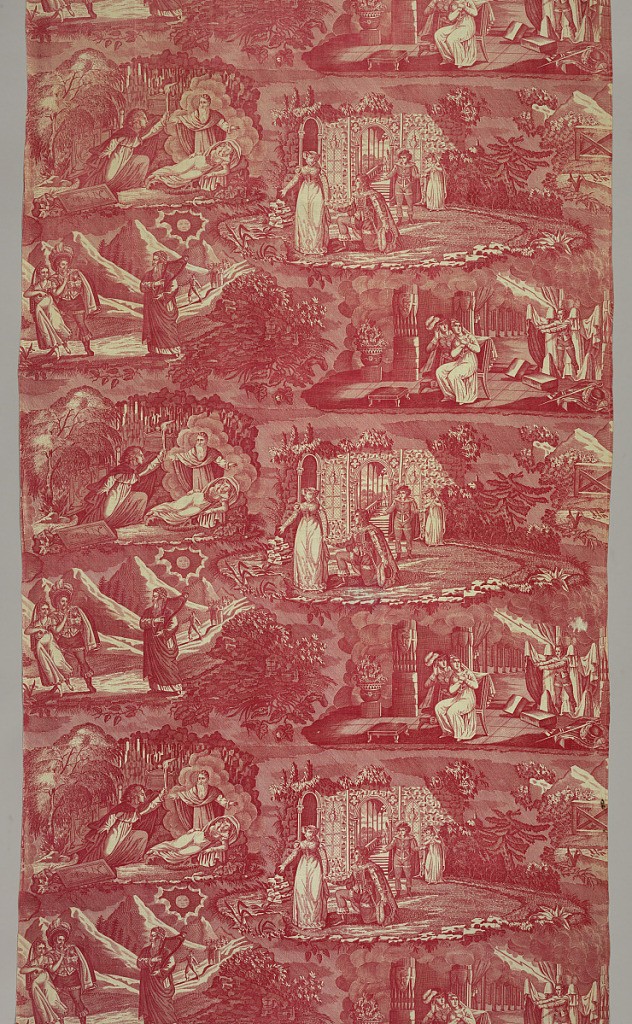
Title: Le Vampire
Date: ca. 1820
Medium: cotton Technique: printed on plain weave
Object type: Textile
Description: Four vignettes with figures in Elizabethan costume. Scenes are from an opera, popular in the 19th century, known as Le Vampire. In one of the vignettes is a tablet with these words imprinted upon it.